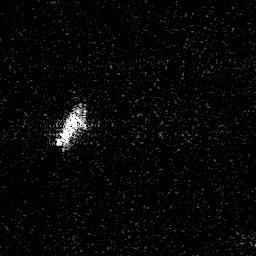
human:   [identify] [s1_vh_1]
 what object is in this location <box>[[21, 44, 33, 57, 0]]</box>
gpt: <ref>1 medium ship at the left</ref>